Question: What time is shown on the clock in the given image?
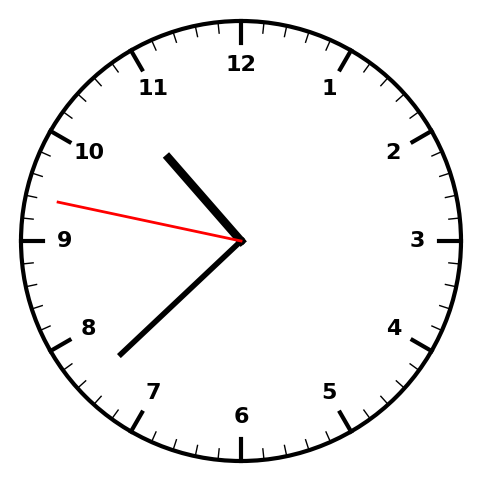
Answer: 10:37:47